Question: I'm quite new to android studio and firebase and I'm having trouble retrieving specific key value from the firebase realtime database.
So, I have an array of users in the firebase realtime database and I want to iterate through the whole array but I "move" iterator once every time I press the button "next" until the end of the array.
It is not static, that is, size of the array can change.
When I move iterator (when I press the button) I want to get "status" message from the firebase realtime database for that user (first time when I press the button next iterator will be 1 and I want to get status message for the user who's key is 1 and so on).
Sorry It wouldn't let me post an image
Link of my firebase database:

The code below works but it is always returning "status" value of the last user that has joined the array.
My code looks like this:
'''
next.setOnClickListener(new View.OnClickListener() {
@Override
public void onClick(View v) {
if(current_person < number_of_people_in_the_row){
current_person++;
current_person.setText(String.valueOf(current_person));
final String current_person_string = String.valueOf(current_person );
DatabaseReference user = db.getReference("Redovi").child("Aktivni").child(pin);
user.addListenerForSingleValueEvent(new ValueEventListener() {
@Override
public void onDataChange(@NonNull DataSnapshot dataSnapshot) {
for(DataSnapshot current_user: dataSnapshot.getChildren()){
current_user.child(current_person_string);
for(DataSnapshot current_user_data: current_user.getChildren()){
String current_user_status = current_user_data.child("status").getValue().toString();
Toast.makeText(RedomatAdmin.this, current_user_status, Toast.LENGTH_SHORT).show();
}
}
}
@Override
public void onCancelled(@NonNull DatabaseError databaseError) {
}
});
}
}
});
'''
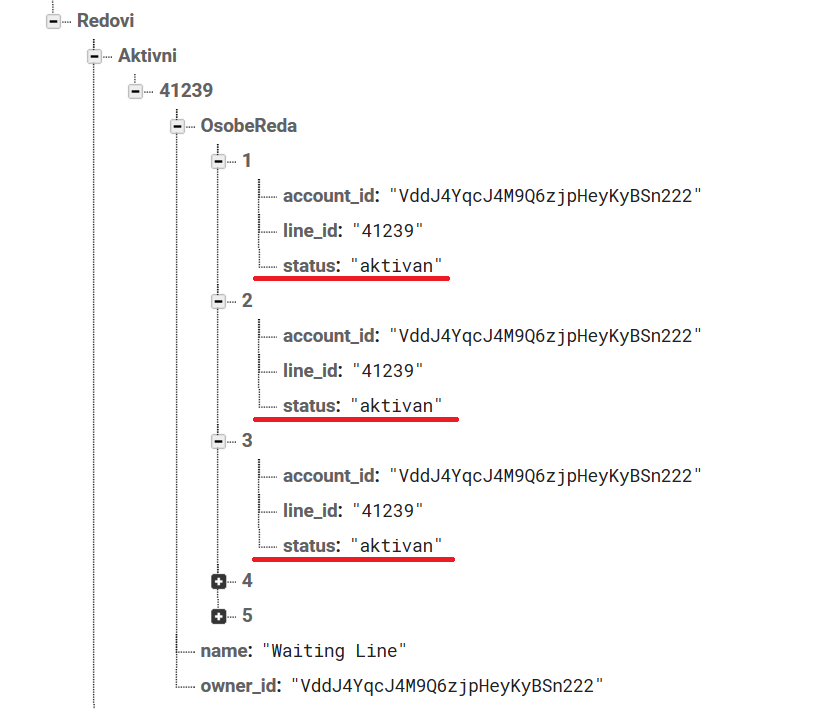
Answer: You're looping over data, and showing a toast for certain nodes in there. But since your code will execute very quickly, you'll likely only end up seeing the last toast that your code generates.
Toast messages are not great for debugging, so I highly recommend switching to 'Log' calls for this purpose. In the below code I make two changes:
1. Only show a single toast message with all data, after the loops are done.
2. Log the values at every loop, so that you can find them in the logcat output.
'''
DatabaseReference user = db.getReference("Redovi").child("Aktivni").child(pin);
user.addListenerForSingleValueEvent(new ValueEventListener() {
@Override
public void onDataChange(@NonNull DataSnapshot dataSnapshot) {
String toast = "";
for(DataSnapshot current_user: dataSnapshot.getChildren()){
String current_user_key = current_user.getKey();
Log.d("NEXT", "Handling user "+current_user_key);
for(DataSnapshot current_user_data: current_user.getChildren()){
String current_user_status = current_user_data.child("status").getValue().toString();
Log.d("NEXT", "Handling data "+current_user_data.getKey()+" status="+current_user_status);
toast = toast + current_user_key + " = " + current_user_status + ", ";
}
}
Toast.makeText(RedomatAdmin.this, toast, Toast.LENGTH_SHORT).show();
}
@Override
public void onCancelled(@NonNull DatabaseError databaseError) {
throw databaseError.toException(); // don't ignore errors please
}
});
'''
Even better is to learn to use the interactive debugger in Android Studio, set a breakpoint in your 'onDataChange' and then step through the code to see what happens at a more leisurely pace. :)